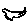
Label: bird